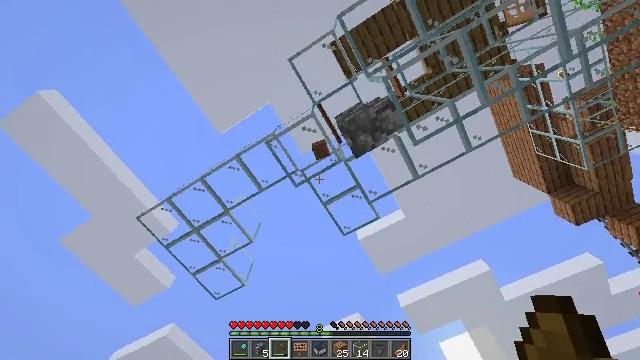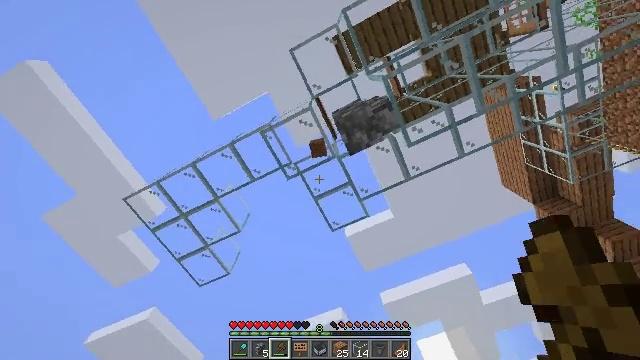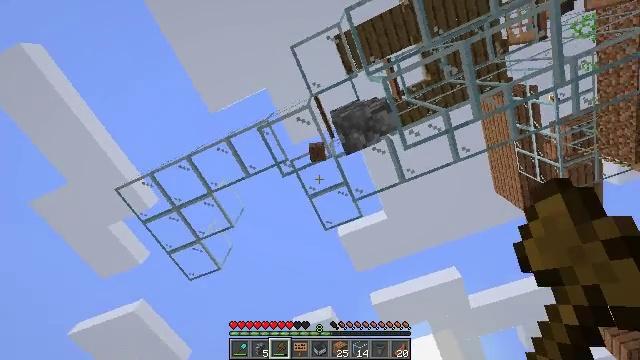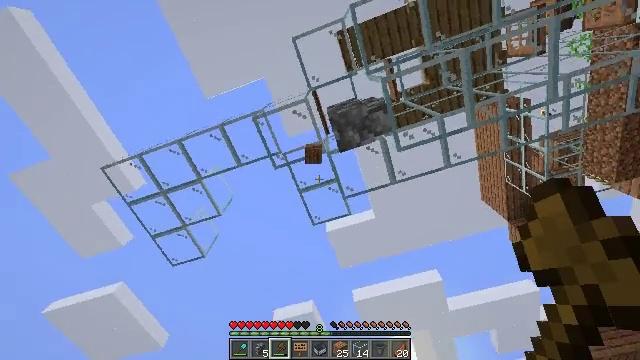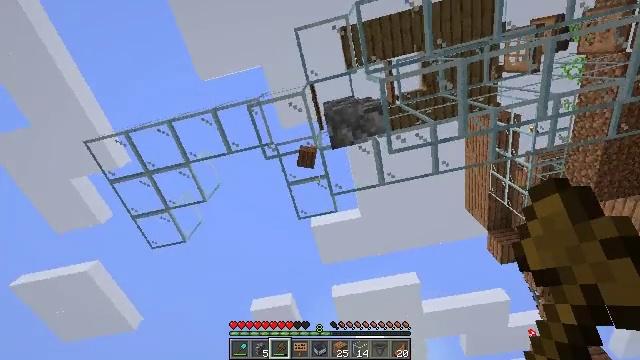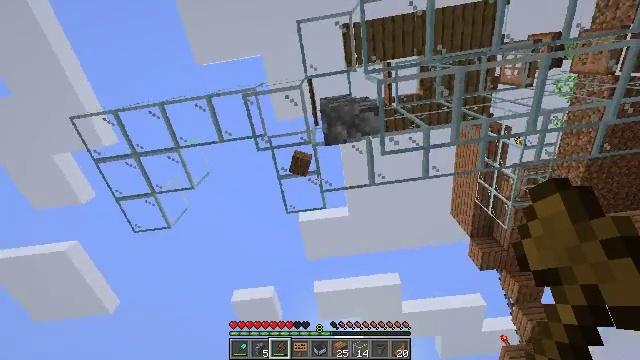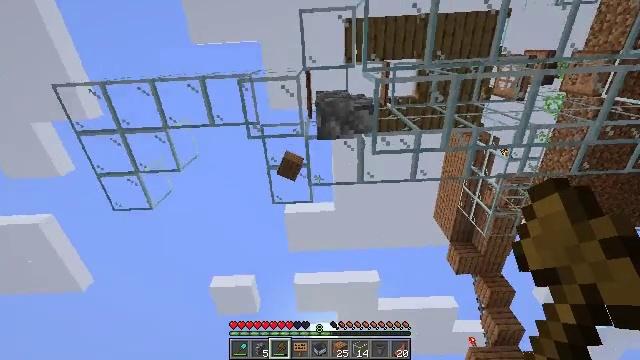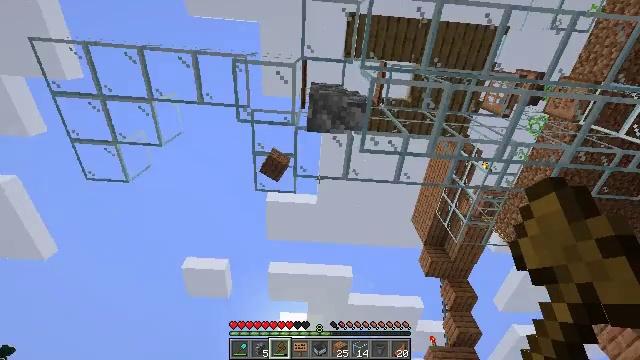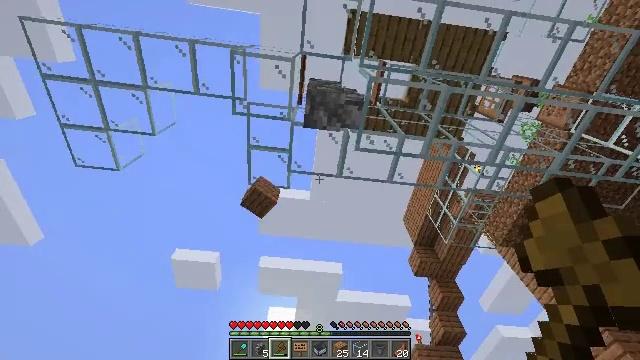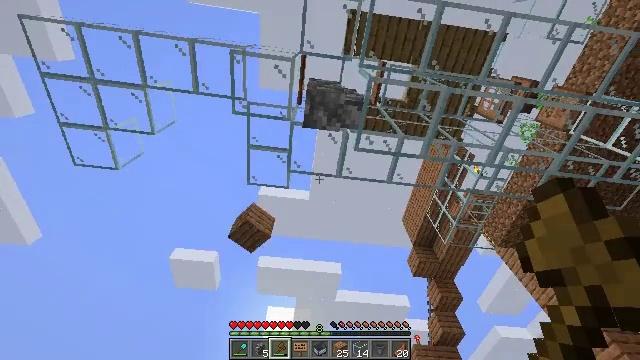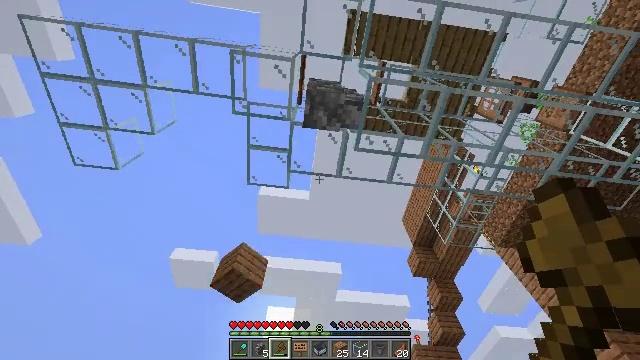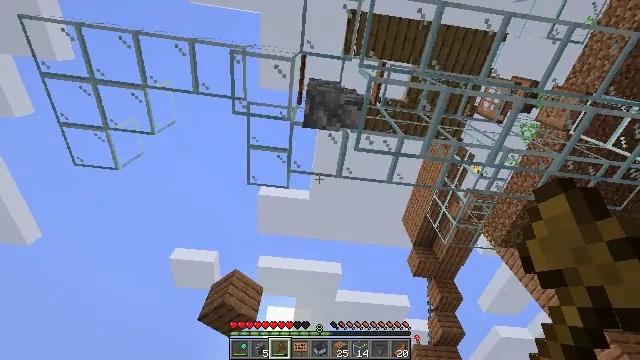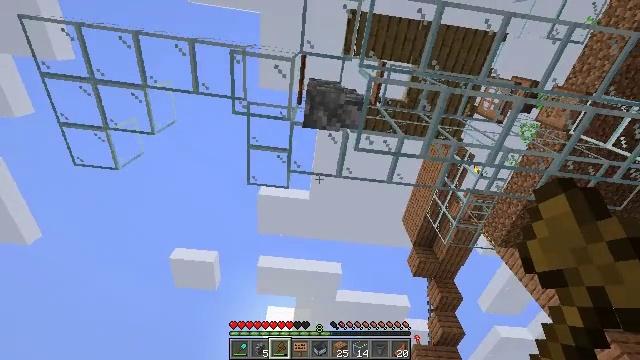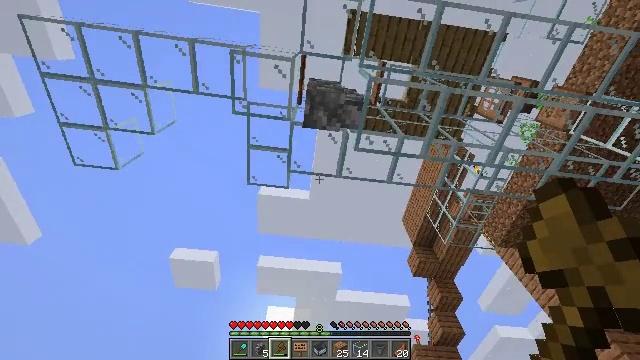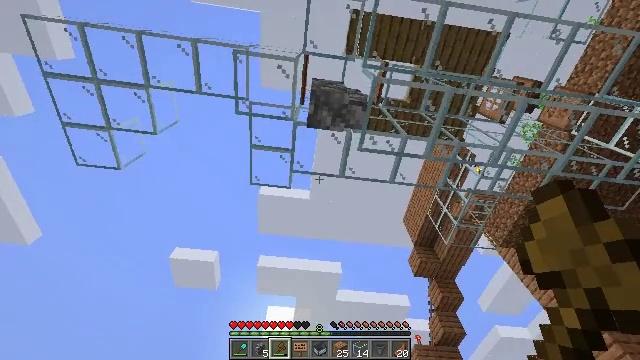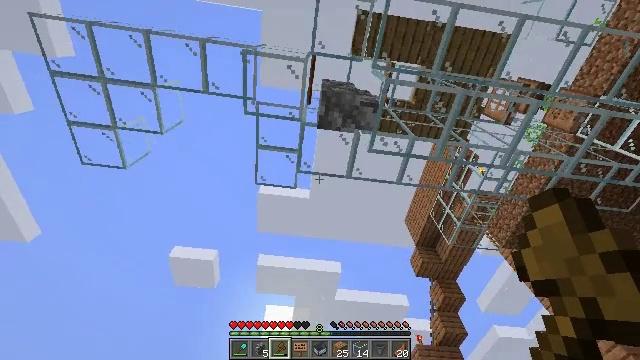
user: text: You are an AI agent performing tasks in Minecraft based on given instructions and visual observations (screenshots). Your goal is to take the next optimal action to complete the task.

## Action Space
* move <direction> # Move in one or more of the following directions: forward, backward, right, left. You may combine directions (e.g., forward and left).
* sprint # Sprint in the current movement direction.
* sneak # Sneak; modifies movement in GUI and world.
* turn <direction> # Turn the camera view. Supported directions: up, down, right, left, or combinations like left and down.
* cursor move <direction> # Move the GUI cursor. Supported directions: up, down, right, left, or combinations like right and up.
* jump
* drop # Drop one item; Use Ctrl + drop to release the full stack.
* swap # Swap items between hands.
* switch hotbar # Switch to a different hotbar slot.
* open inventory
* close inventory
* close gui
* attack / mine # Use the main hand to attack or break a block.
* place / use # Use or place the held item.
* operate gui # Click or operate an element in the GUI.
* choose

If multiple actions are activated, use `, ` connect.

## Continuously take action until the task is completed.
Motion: motion action
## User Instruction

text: Mine jungle planks from a structure.
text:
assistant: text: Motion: turn right and down
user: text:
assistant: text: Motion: turn right
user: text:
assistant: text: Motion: turn right and down
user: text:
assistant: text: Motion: turn right and down
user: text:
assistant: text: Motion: turn right
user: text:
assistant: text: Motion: turn right and down
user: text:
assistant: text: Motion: turn right and down
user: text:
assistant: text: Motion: turn right
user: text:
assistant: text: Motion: no_op
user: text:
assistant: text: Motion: no_op
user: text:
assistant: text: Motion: no_op
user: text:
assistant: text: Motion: no_op
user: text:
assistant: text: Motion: no_op
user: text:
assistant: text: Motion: move left
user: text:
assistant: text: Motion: move left
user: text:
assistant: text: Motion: turn down
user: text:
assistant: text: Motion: turn right
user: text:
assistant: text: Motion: turn right
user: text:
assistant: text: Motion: turn right
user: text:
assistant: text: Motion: turn right
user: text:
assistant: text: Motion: turn right
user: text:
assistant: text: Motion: turn right
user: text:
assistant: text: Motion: no_op
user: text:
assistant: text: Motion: no_op
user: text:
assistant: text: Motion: turn right and down
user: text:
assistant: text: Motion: turn down
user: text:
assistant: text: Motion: turn left and up
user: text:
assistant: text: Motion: turn right
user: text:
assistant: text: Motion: no_op
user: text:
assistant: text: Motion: no_op